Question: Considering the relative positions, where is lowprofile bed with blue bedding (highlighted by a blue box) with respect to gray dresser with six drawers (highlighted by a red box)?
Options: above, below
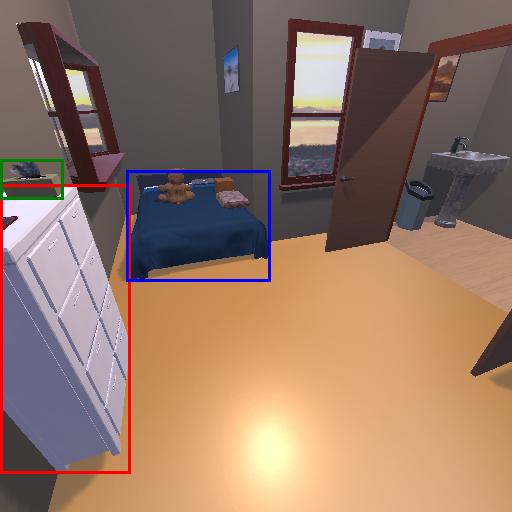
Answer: above